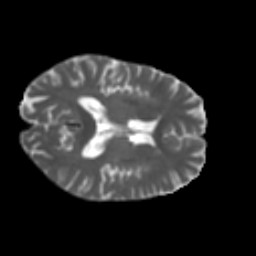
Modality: T2w
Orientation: axial
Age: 72
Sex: male
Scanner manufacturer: ge
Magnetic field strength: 3 T
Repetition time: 7.8 s
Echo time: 0.0609 s